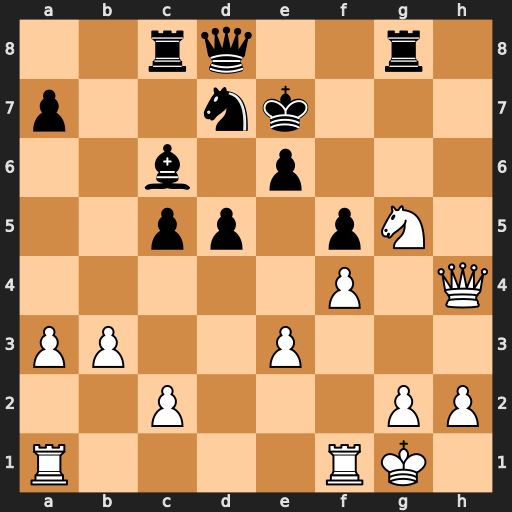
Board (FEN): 2rq2r1/p2nk3/2b1p3/2pp1pN1/5P1Q/PP2P3/2P3PP/R4RK1
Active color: w
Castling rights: -
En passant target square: -
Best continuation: Qh7+ Kd6 Nf7+ Kc7 Nxd8